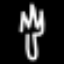
Label: fork